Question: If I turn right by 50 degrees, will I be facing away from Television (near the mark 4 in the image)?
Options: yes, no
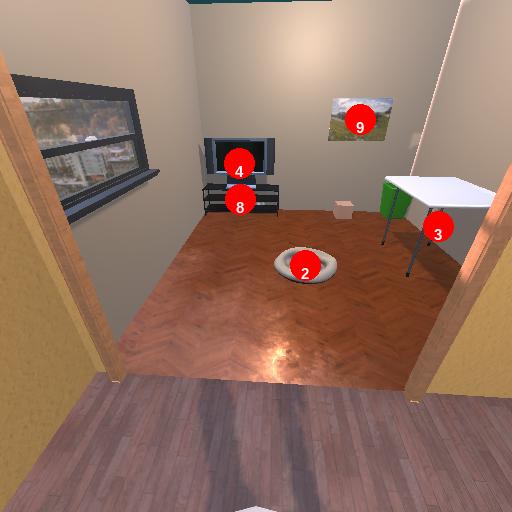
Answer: yes